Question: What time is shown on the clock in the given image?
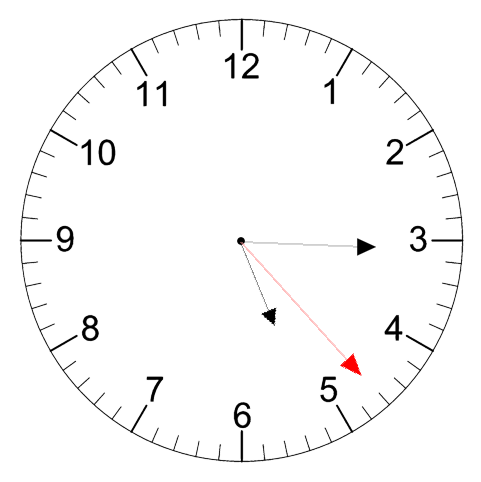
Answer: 05:15:23